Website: apple
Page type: account-selection
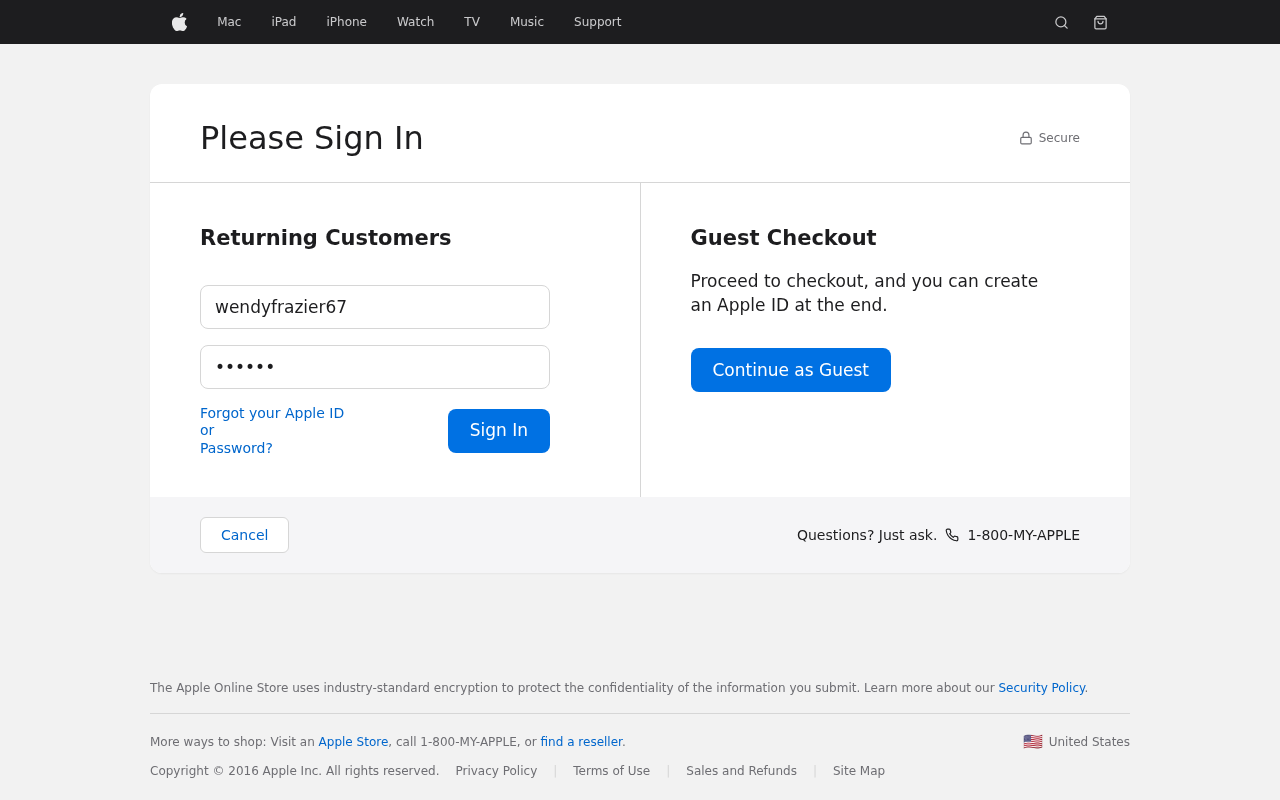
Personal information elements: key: PII_LOGIN_USERNAME
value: wendyfrazier67